RGB frame:
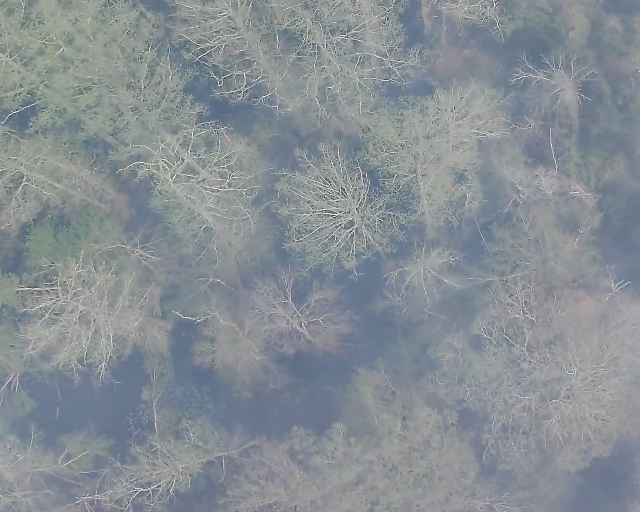
Thermal frame:
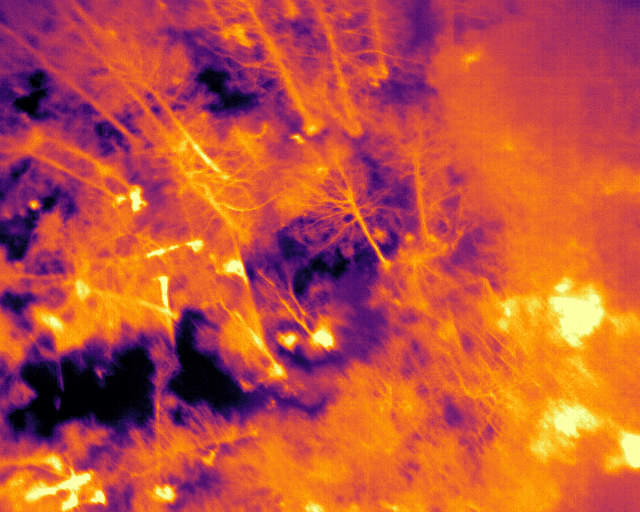
Captured: 2026-02-26 03:44:50
Pixels at or above 80 °C: 0 (fraction of frame: 0)